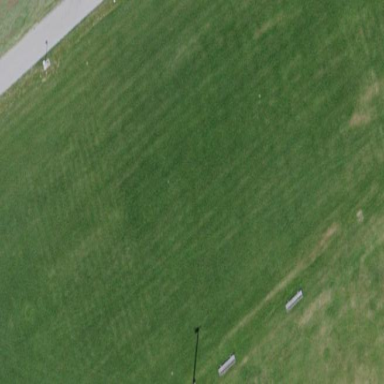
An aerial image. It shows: Soccer pitch with grass surface for leisure land.